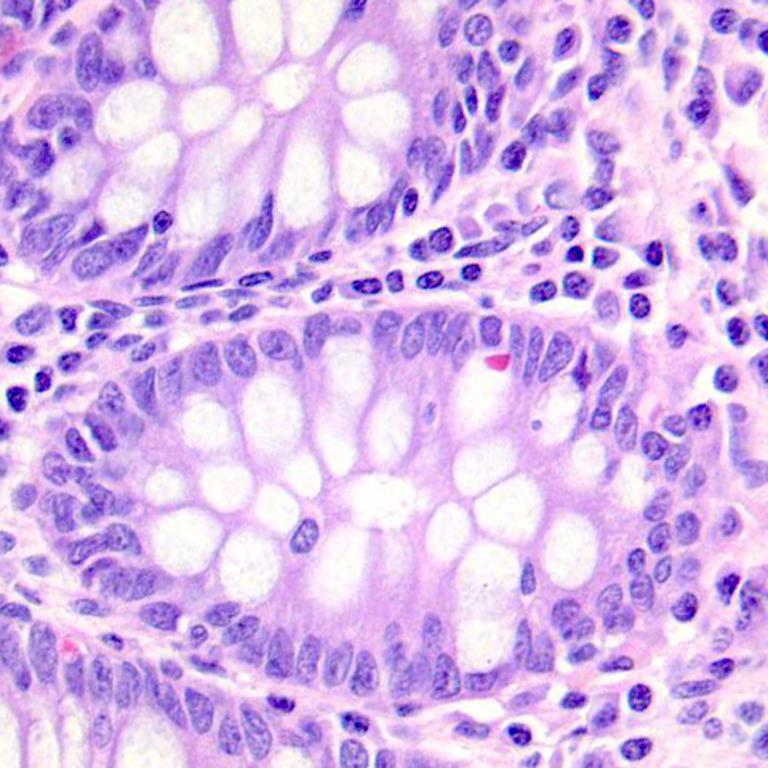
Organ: colon
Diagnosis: benign